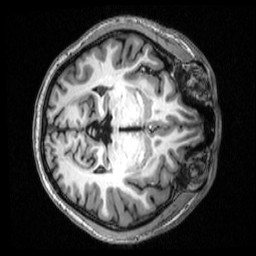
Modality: T1w
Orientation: axial
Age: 24
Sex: male
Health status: healthy
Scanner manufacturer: siemens
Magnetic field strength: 3 T
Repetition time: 2.53 s
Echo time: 0.00339 s